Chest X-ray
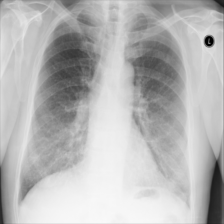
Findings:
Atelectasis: negative
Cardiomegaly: negative
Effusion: negative
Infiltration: negative
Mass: negative
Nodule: negative
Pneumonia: negative
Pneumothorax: negative
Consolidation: negative
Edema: negative
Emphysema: negative
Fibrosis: negative
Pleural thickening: negative
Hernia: negative